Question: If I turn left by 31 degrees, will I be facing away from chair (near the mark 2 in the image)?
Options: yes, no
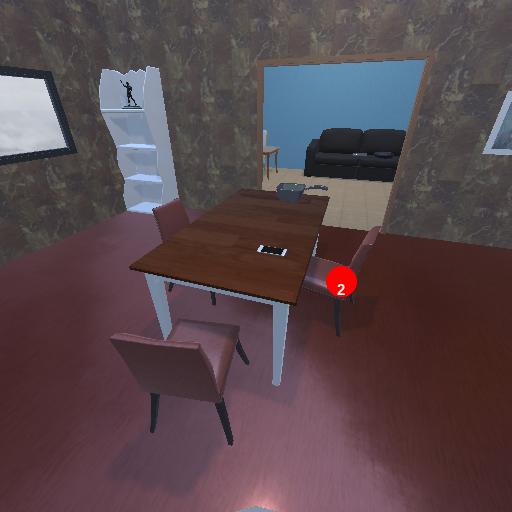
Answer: yes